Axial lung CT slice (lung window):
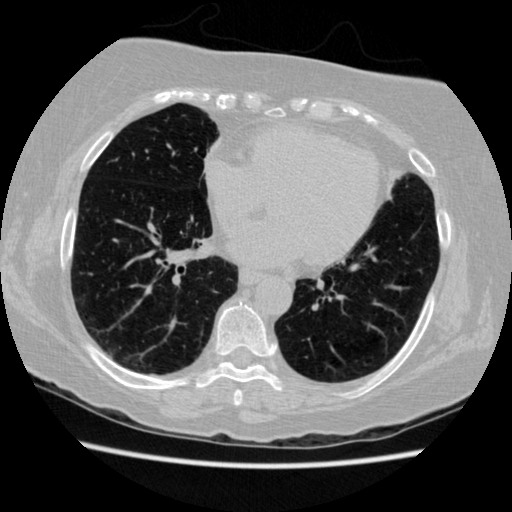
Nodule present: no